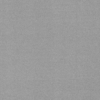
Label: dusty